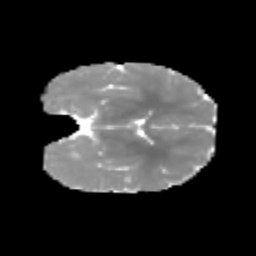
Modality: MD
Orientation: coronal
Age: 7
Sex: male
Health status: healthy